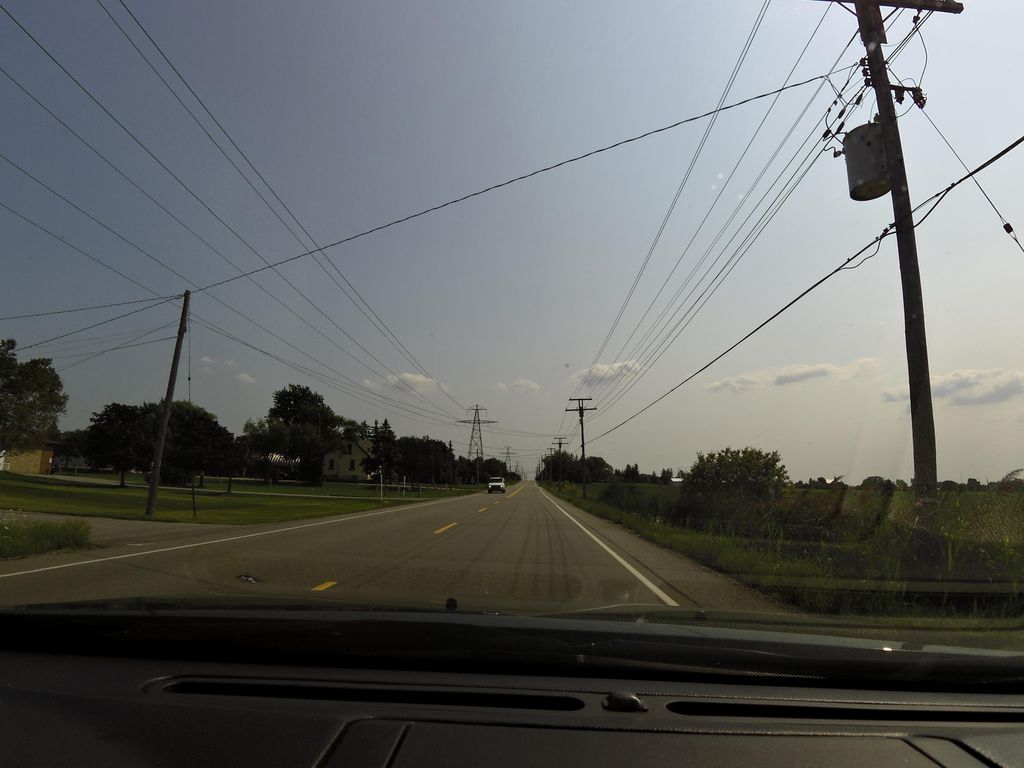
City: hamilton